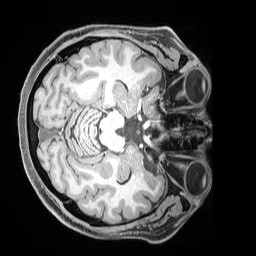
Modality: T1w
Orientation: axial
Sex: male
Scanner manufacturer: siemens
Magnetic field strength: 3 T
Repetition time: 2.53 s
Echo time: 0.00169 s